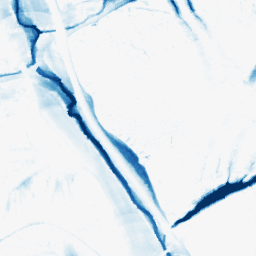
Category: morphological
Decomposition family: morphological_ellipse
Decomposition parameters: operation: closing
width: 20
height: 50
Upsampling method: quintic
Upsampling parameters: scale: 8
Upsampling scale: 8